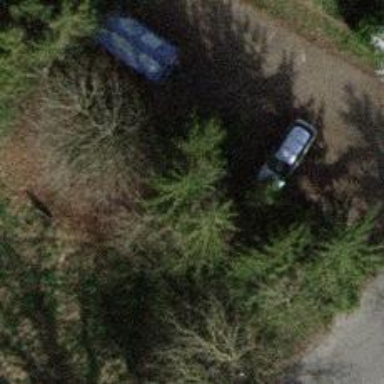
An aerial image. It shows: Evergreen needle-leaved tree.